Question: How to place a bigger button item to center of UIToolbar in iOS 7? Just as this shown:
I have tried with <URL>, but it is not effect in iOS 7.

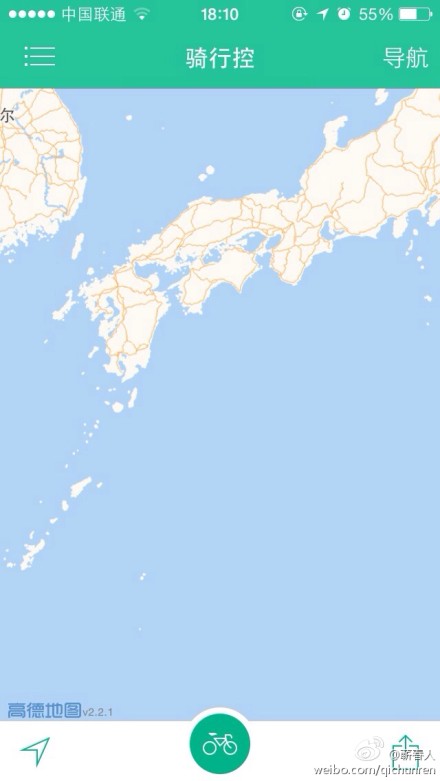
Answer: you can change the center property, check out these link
<URL>